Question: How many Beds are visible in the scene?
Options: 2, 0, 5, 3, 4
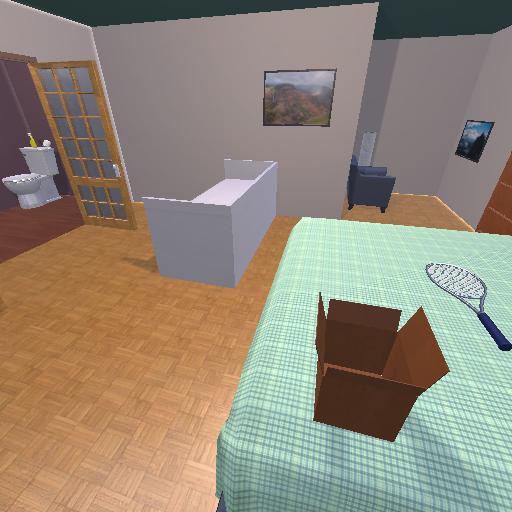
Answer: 2